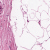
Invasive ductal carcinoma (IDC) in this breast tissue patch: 0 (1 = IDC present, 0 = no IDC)